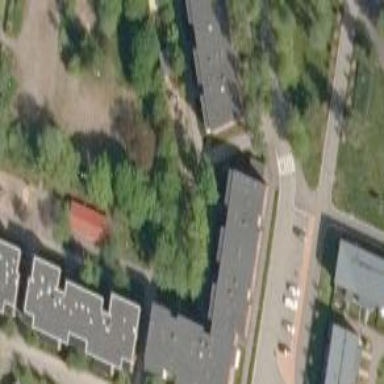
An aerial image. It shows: Apartment building with flat roof design.